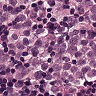
Metastatic tissue present: yes